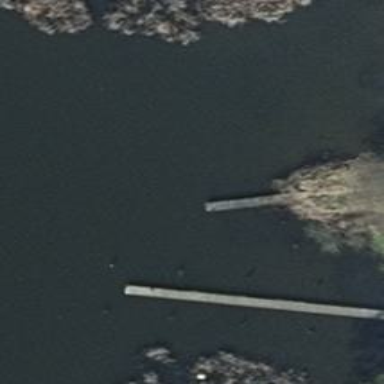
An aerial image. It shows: Man-made pier.